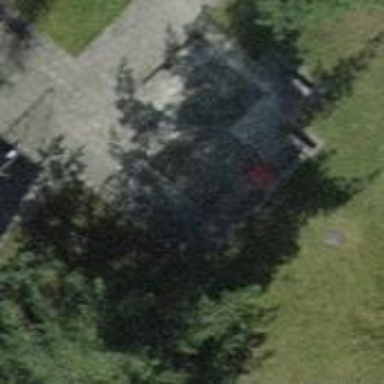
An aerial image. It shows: Bench.